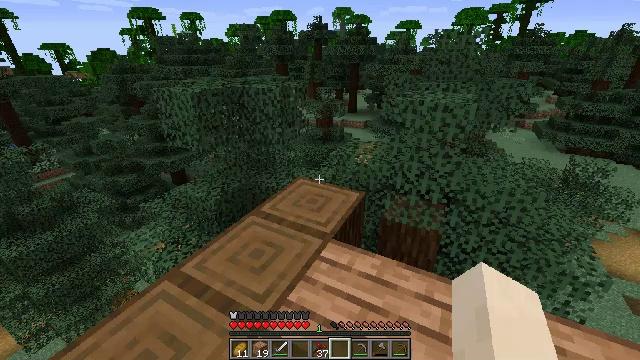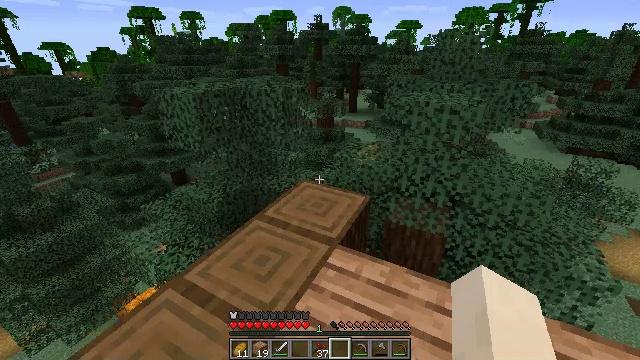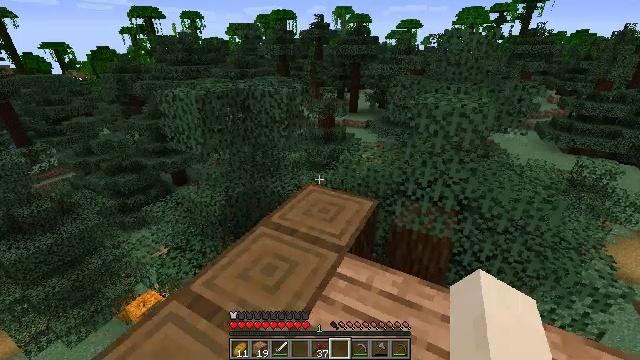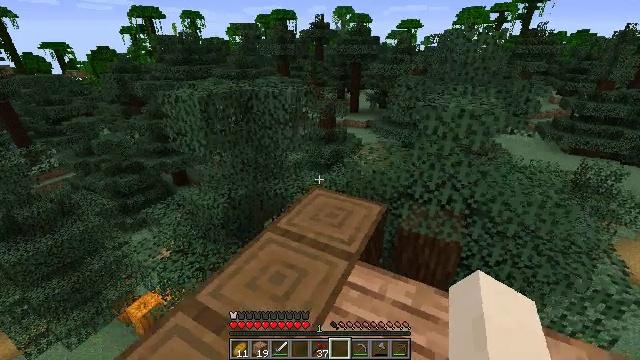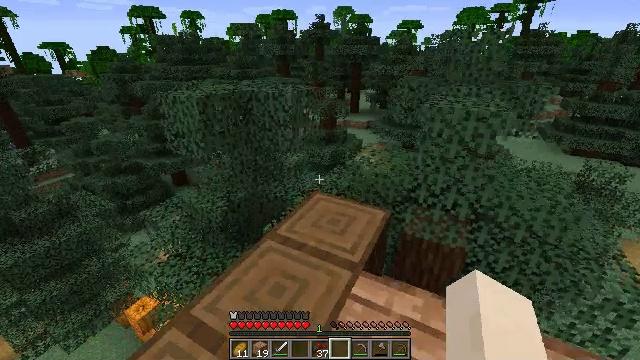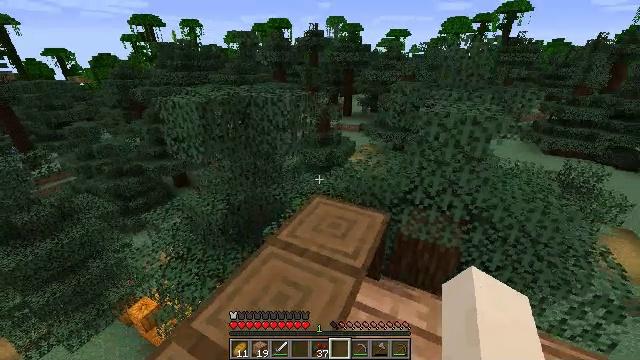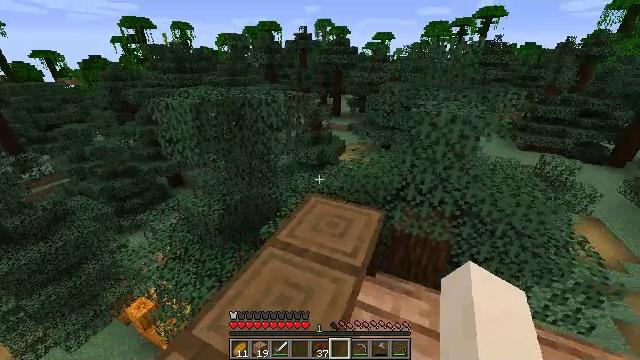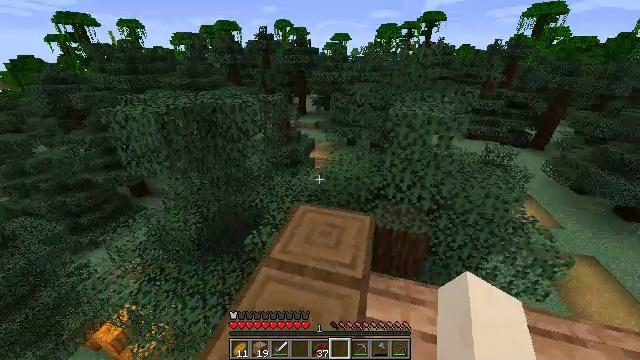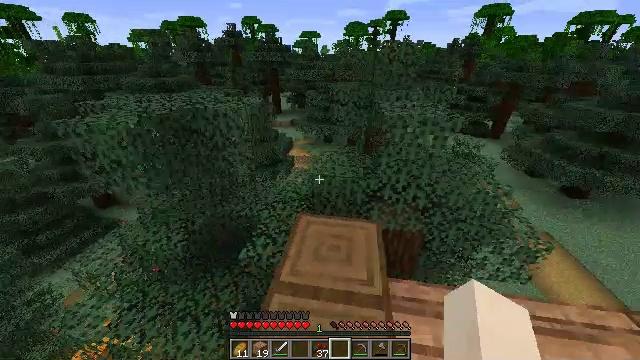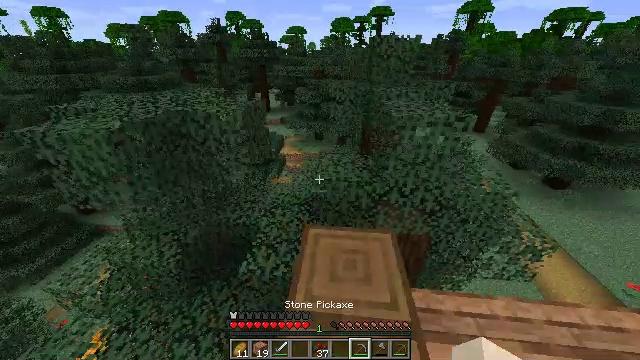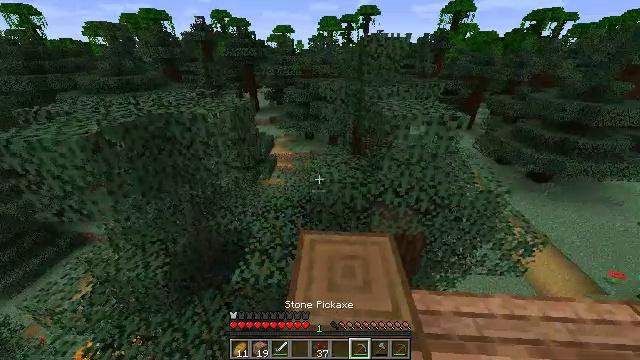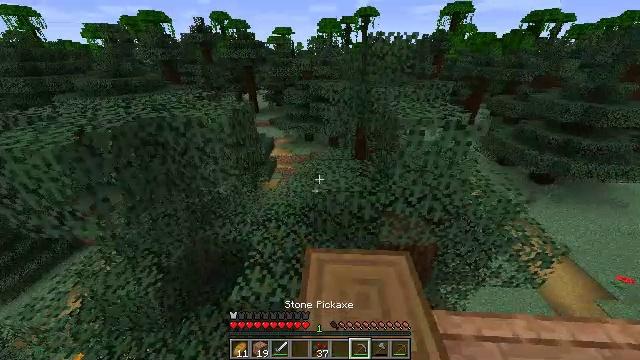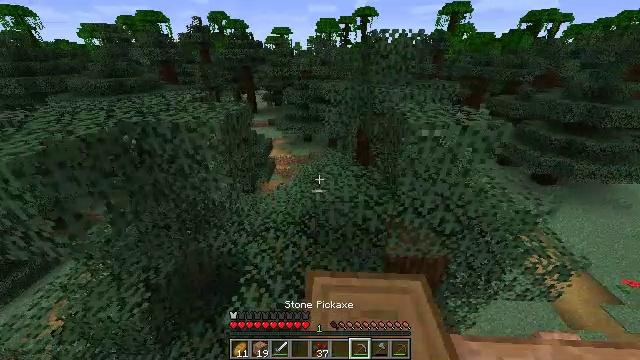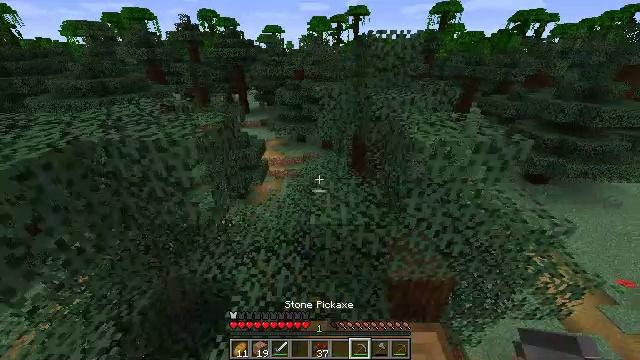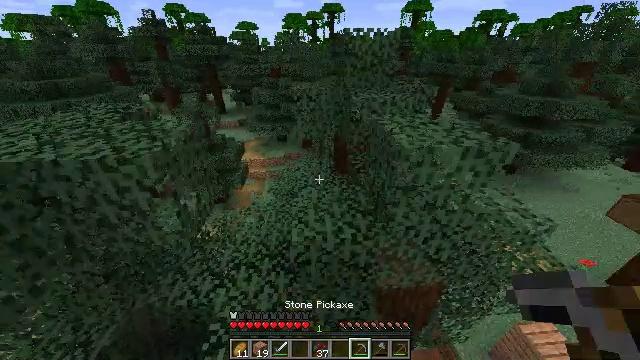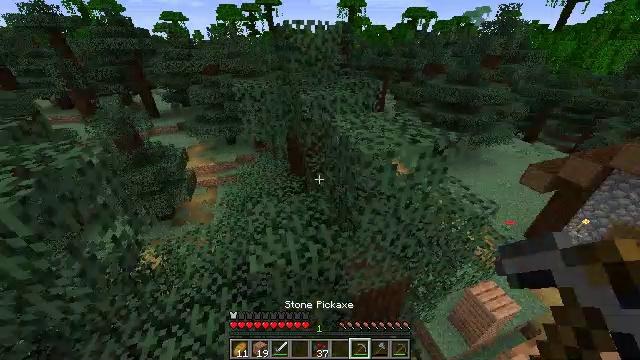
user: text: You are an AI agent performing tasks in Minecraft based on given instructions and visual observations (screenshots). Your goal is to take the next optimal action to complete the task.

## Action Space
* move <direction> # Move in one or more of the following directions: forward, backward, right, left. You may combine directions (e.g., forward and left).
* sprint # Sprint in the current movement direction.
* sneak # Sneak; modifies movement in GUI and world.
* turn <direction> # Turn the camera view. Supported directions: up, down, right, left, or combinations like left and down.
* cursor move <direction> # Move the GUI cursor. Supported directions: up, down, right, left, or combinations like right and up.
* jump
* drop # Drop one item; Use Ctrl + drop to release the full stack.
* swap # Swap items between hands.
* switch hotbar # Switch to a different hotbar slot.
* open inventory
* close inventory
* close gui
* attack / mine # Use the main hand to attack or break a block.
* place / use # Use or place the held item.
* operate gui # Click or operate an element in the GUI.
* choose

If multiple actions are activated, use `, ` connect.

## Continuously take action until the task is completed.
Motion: motion action
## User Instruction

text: Break the spruce leaves to clear the area.
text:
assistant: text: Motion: move forward and move left
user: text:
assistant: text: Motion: move forward and move left
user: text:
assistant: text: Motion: no_op
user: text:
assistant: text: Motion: move forward
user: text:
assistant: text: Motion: move forward and move left, turn right
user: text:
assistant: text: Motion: move forward and move left, turn right
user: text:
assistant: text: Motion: move forward and move left, turn right
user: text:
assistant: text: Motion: move forward and move left, turn right
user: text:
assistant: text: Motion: move forward, turn right and down
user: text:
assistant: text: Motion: move forward, turn right
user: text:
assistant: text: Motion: move forward
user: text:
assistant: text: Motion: move forward
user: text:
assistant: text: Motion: move forward, turn right
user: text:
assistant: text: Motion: move forward, turn right
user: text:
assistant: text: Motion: move forward, turn right and down
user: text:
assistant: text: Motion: move forward, turn right
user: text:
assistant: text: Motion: move forward, turn right and down, jump
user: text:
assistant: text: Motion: move forward, turn right and down, jump
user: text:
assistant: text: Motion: move forward, turn right and down, jump
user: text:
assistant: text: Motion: move forward, turn right and down, jump
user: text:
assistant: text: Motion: move forward, turn right and down, jump
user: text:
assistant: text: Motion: move forward and move right, turn left and down, jump
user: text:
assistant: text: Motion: move forward and move right, sneak, turn left and down
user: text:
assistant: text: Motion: move right, sneak, turn left and down
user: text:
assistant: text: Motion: sneak, turn left
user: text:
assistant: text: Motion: move back and move left, sneak, turn left and up
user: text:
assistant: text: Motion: move back and move left, sneak
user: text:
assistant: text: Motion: move back and move left, sneak
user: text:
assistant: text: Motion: move back and move left, sneak
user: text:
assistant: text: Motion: move back and move left, sneak